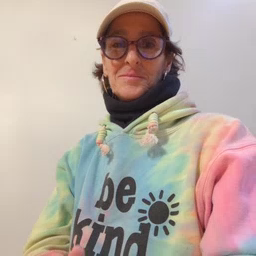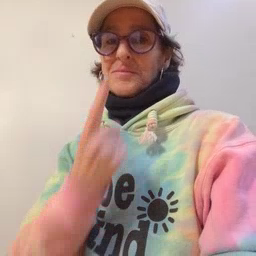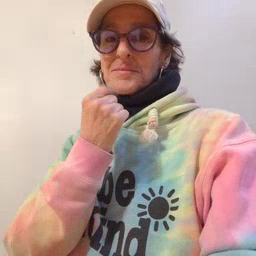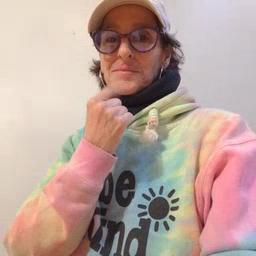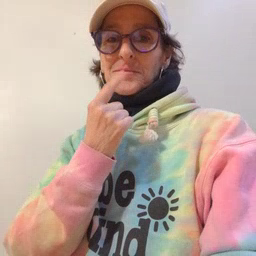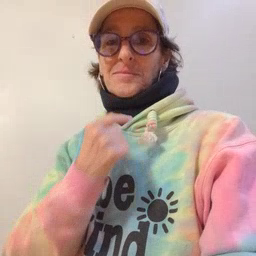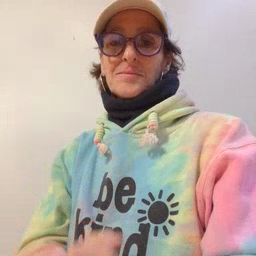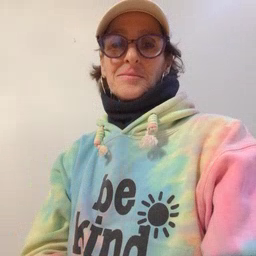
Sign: red